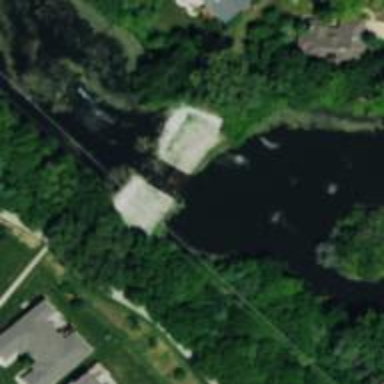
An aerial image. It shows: Weir along the waterway.